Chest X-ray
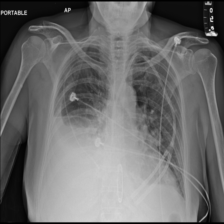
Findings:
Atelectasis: positive
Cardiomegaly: negative
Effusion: positive
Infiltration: negative
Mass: positive
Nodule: negative
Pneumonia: negative
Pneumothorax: negative
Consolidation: positive
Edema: negative
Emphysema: negative
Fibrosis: negative
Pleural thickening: negative
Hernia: negative